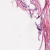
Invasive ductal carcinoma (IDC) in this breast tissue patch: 1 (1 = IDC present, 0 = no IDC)